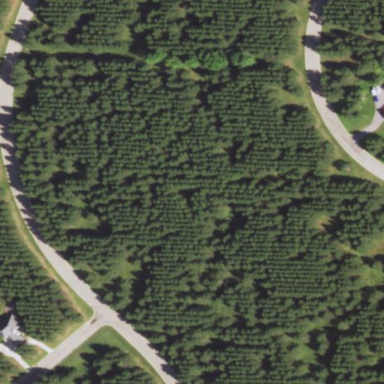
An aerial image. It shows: Forest with evergreen trees with needle leaves.